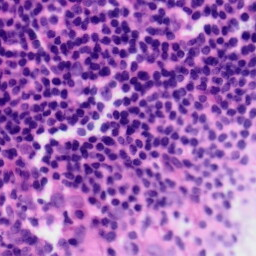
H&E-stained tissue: Tonsil